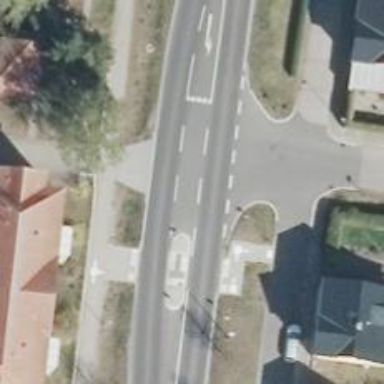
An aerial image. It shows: Traffic calming island.